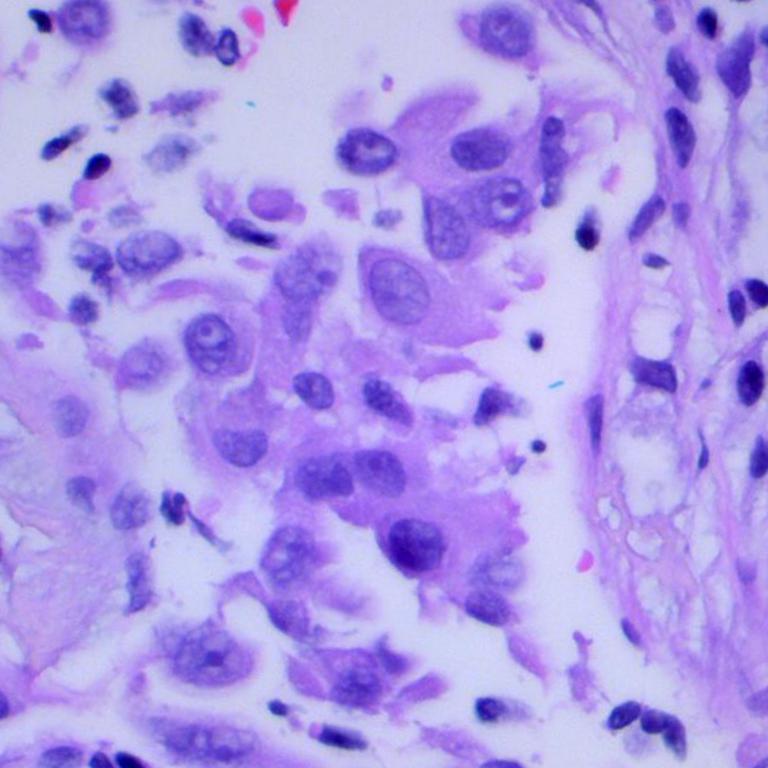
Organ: lung
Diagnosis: adenocarcinomas